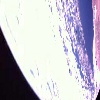
Label: sunburn